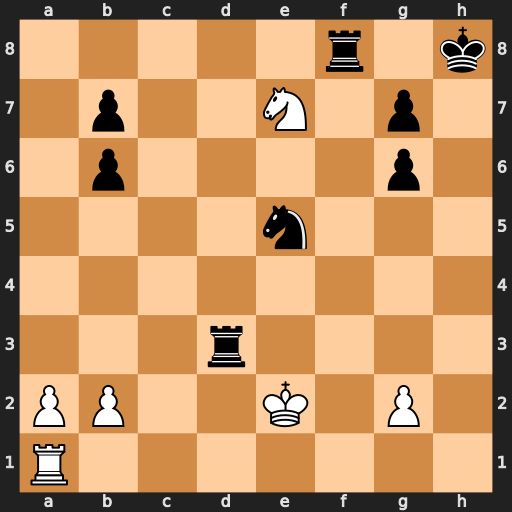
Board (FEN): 5r1k/1p2N1p1/1p4p1/4n3/8/3r4/PP2K1P1/R7
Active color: w
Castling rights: -
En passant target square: -
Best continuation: Rh1+ Rh3 Rxh3#